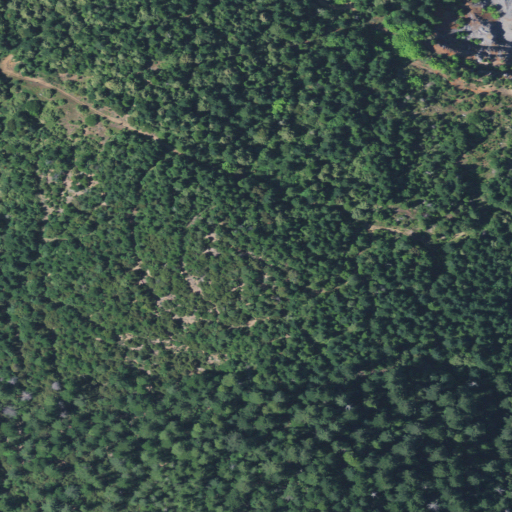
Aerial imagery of mountain in Oregon named Marble Mountain containing evergreen forest and shrub